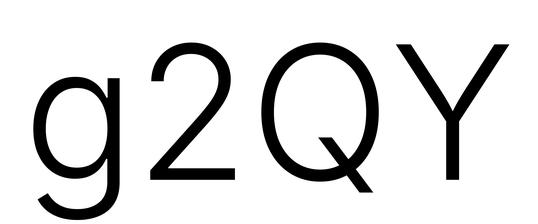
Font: Inter_Light